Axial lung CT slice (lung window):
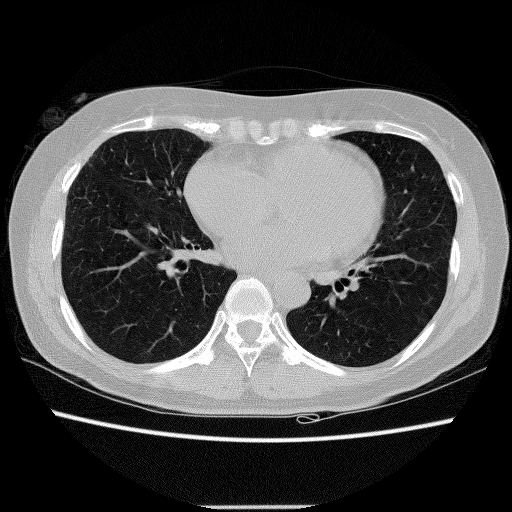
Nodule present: no